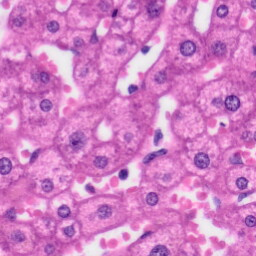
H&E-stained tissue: Liver